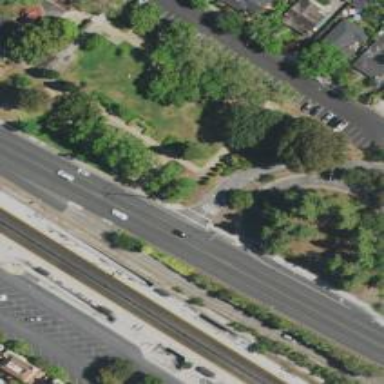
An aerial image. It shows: Trunk link highway.